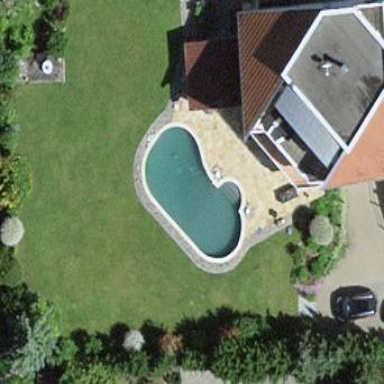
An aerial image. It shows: Swimming pool located in leisure land.